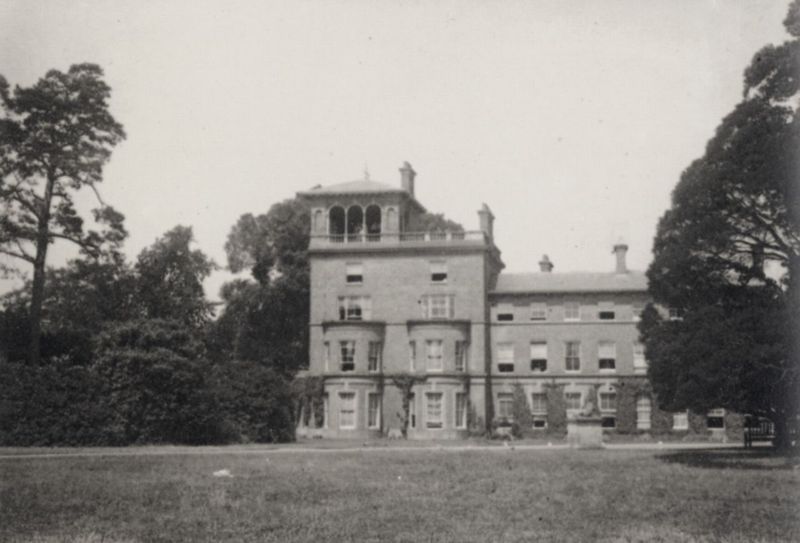
Titel: Das Hotel Oatlands Park in Weybridge, Surrey.
Künstler: Francois Emile Zola
Schlagwörter: baum, blätter, himmel, schatten, weiß, bäume, fenster, glas, grau, schwarz, terasse, anlage, dach, gebäude, gras, haus, park, rasen, schloss, weg, wiese, architektur, england, front, kamin, kamine, schornstein, turm, vorbau, garten, balkon, terrasse, bilder, bogen, fassade, italien, schornsteine, allee, gelände, hof, bank, unscharf, foto, photographie, bögen, erker, türmchen, türme, denkmal, scharz, schwarzweiß, villa, sims, efeu, anwesen, landhaus, etagen, geschosse, fotographie, stockwerke, dachterrasse, belvedere, akaden, rolladen, trist, mediteran, runderker, veranden, ghana, vorba, villa hügel essen, herrschaftliches gebäude